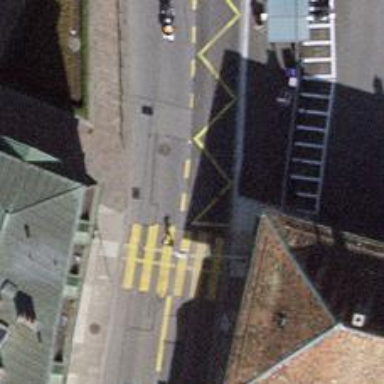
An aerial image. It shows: Marked crossing on the road.